Current action and preconditions to check: path_clear

Your task: For each precondition in the list above, predict whether it will hold at this action.

Consider the current scene as observed from the mobile robot's camera, and analyze the predicted future states of all dynamic agents (e.g., people, animals, vehicles, or any moving entities) within the NEXT SECOND.

IMPORTANT: Only answer "very likely" if you are absolutely certain—based on strong, clear evidence—that a dynamic agent will violate the precondition in the predicted future state. Do NOT answer "very likely" for unlikely, ambiguous, or low-probability risks.

Ask yourself for each precondition: Is there a high probability, with clear and convincing evidence, that the predicted future states of any dynamic agent will interfere with the predicted future state of the currently executing action within the NEXT SECOND, causing that precondition to fail?

Assess the risk level based on these predictions. Use "likely" or "very likely" if motions create a clear risk of interference.

Use "neutral" or "improbable" if agents are nearby but their predicted paths are clearly diverging or non-conflicting.

Failure Risk Categories: "very improbable", "improbable", "neutral", "likely", "very likely"

Answer Format: Output ONLY the probability_of_failure value from these categories: "very improbable", "improbable", "neutral", "likely", "very likely"

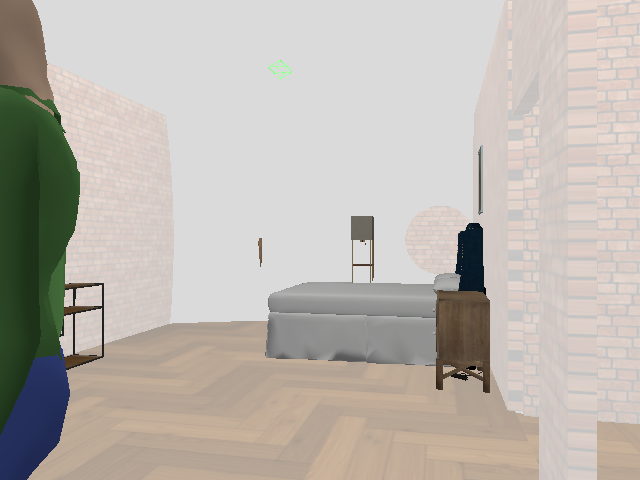

Answer: very likely